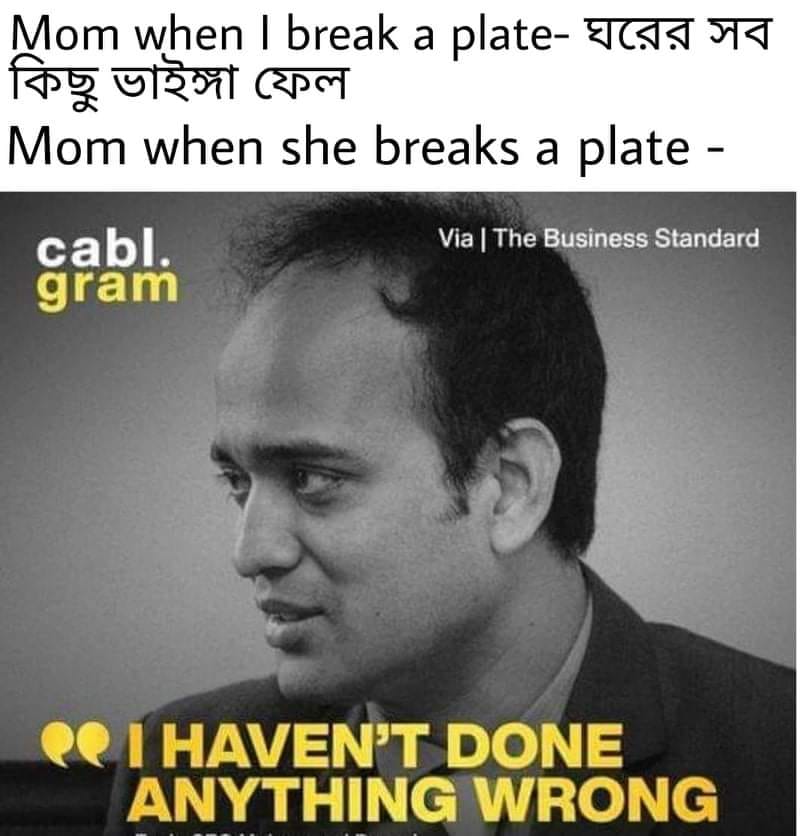
Caption: Mom when I break a plate-  ঘরের সব কিছু ভাইঙ্গা ফেল Mom when she breaks a plate -    cabl. gram    "I HAVEN'T DONE ANYTHING WRONG
Label: non-hate